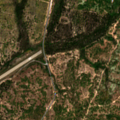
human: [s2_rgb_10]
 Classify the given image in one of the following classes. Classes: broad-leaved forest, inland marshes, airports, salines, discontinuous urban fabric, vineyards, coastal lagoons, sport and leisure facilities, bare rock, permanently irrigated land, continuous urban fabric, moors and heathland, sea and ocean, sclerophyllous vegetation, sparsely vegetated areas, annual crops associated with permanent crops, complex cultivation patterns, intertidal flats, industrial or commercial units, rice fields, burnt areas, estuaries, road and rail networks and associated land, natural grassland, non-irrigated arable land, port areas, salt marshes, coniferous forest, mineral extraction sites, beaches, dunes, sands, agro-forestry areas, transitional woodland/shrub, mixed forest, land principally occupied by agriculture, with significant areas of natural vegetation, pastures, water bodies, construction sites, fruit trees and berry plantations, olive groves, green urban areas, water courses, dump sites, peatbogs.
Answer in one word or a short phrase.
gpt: agro-forestry areas, broad-leaved forest, mixed forest